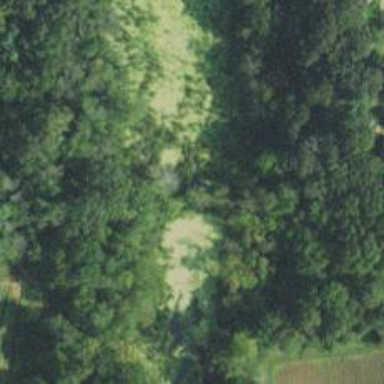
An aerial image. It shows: Culvert tunnel.